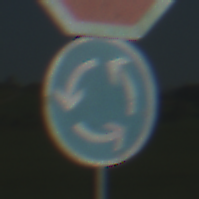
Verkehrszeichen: Kreisverkehr
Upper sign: Stop
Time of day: MorningAfternoon
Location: Outdoor (Nature)
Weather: Clear
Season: NotSpecified
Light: Natural